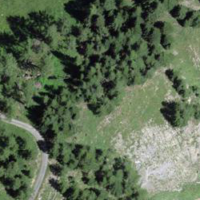
EUNIS habitat code: 43
Species observed at this site:
Sedum album